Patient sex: M
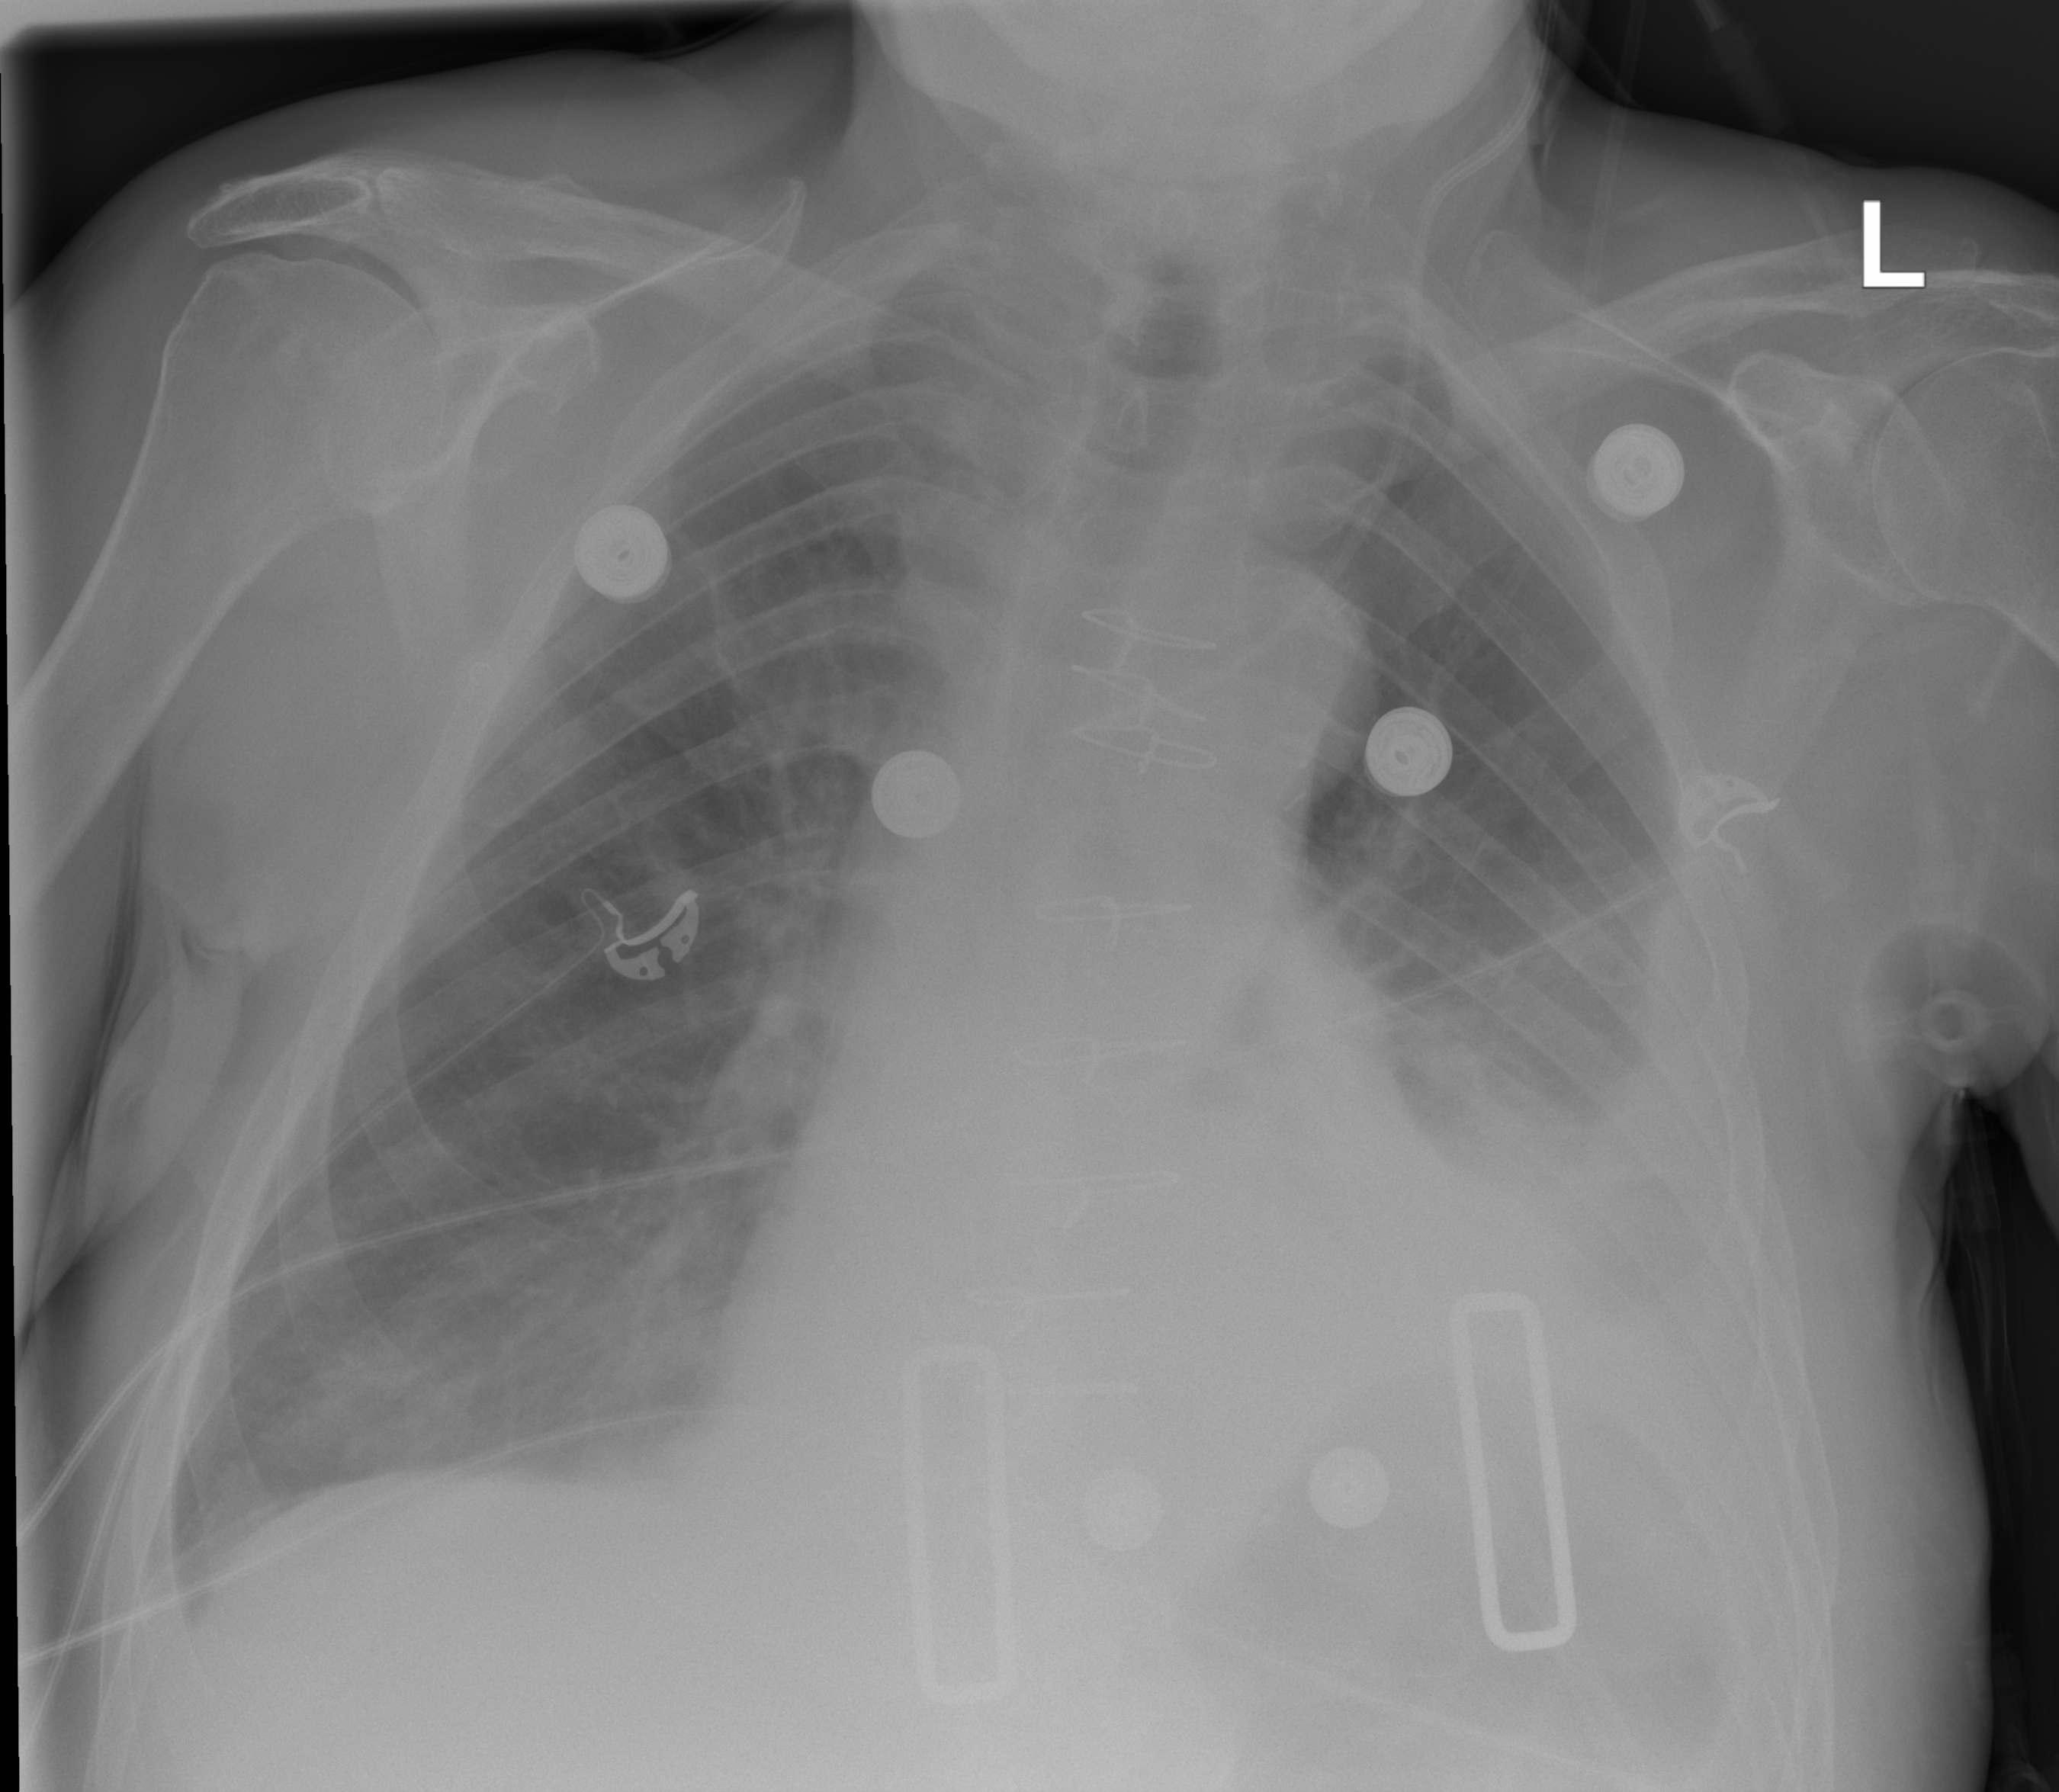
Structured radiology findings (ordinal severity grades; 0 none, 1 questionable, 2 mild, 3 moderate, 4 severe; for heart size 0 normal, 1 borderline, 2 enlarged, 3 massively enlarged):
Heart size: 2
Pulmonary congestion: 0
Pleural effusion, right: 0
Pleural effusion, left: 3
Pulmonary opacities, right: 2
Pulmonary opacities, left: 0
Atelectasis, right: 0
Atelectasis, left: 2